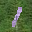
Label: 1